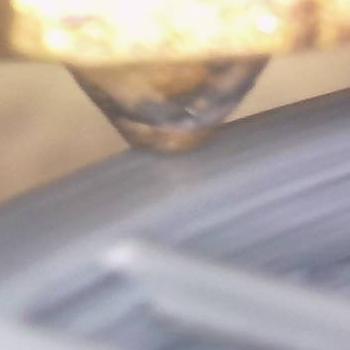
Flow rate: 133%